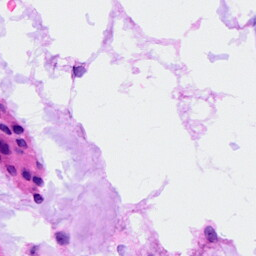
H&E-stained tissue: Ovarian